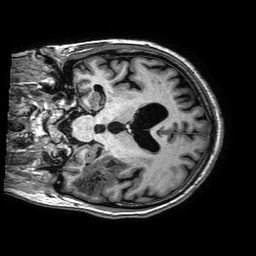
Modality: T1w
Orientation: coronal
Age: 63
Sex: male
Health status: ill
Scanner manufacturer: philips
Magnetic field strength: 3 T
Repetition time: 0.006603 s
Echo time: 0.00298 s